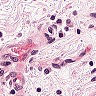
Metastatic tissue present: no